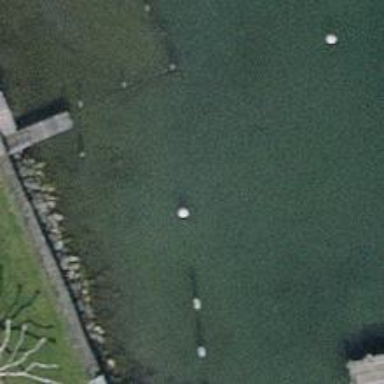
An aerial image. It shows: Buoy that is man-made.